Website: ulta-beauty
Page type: delivery-shipping
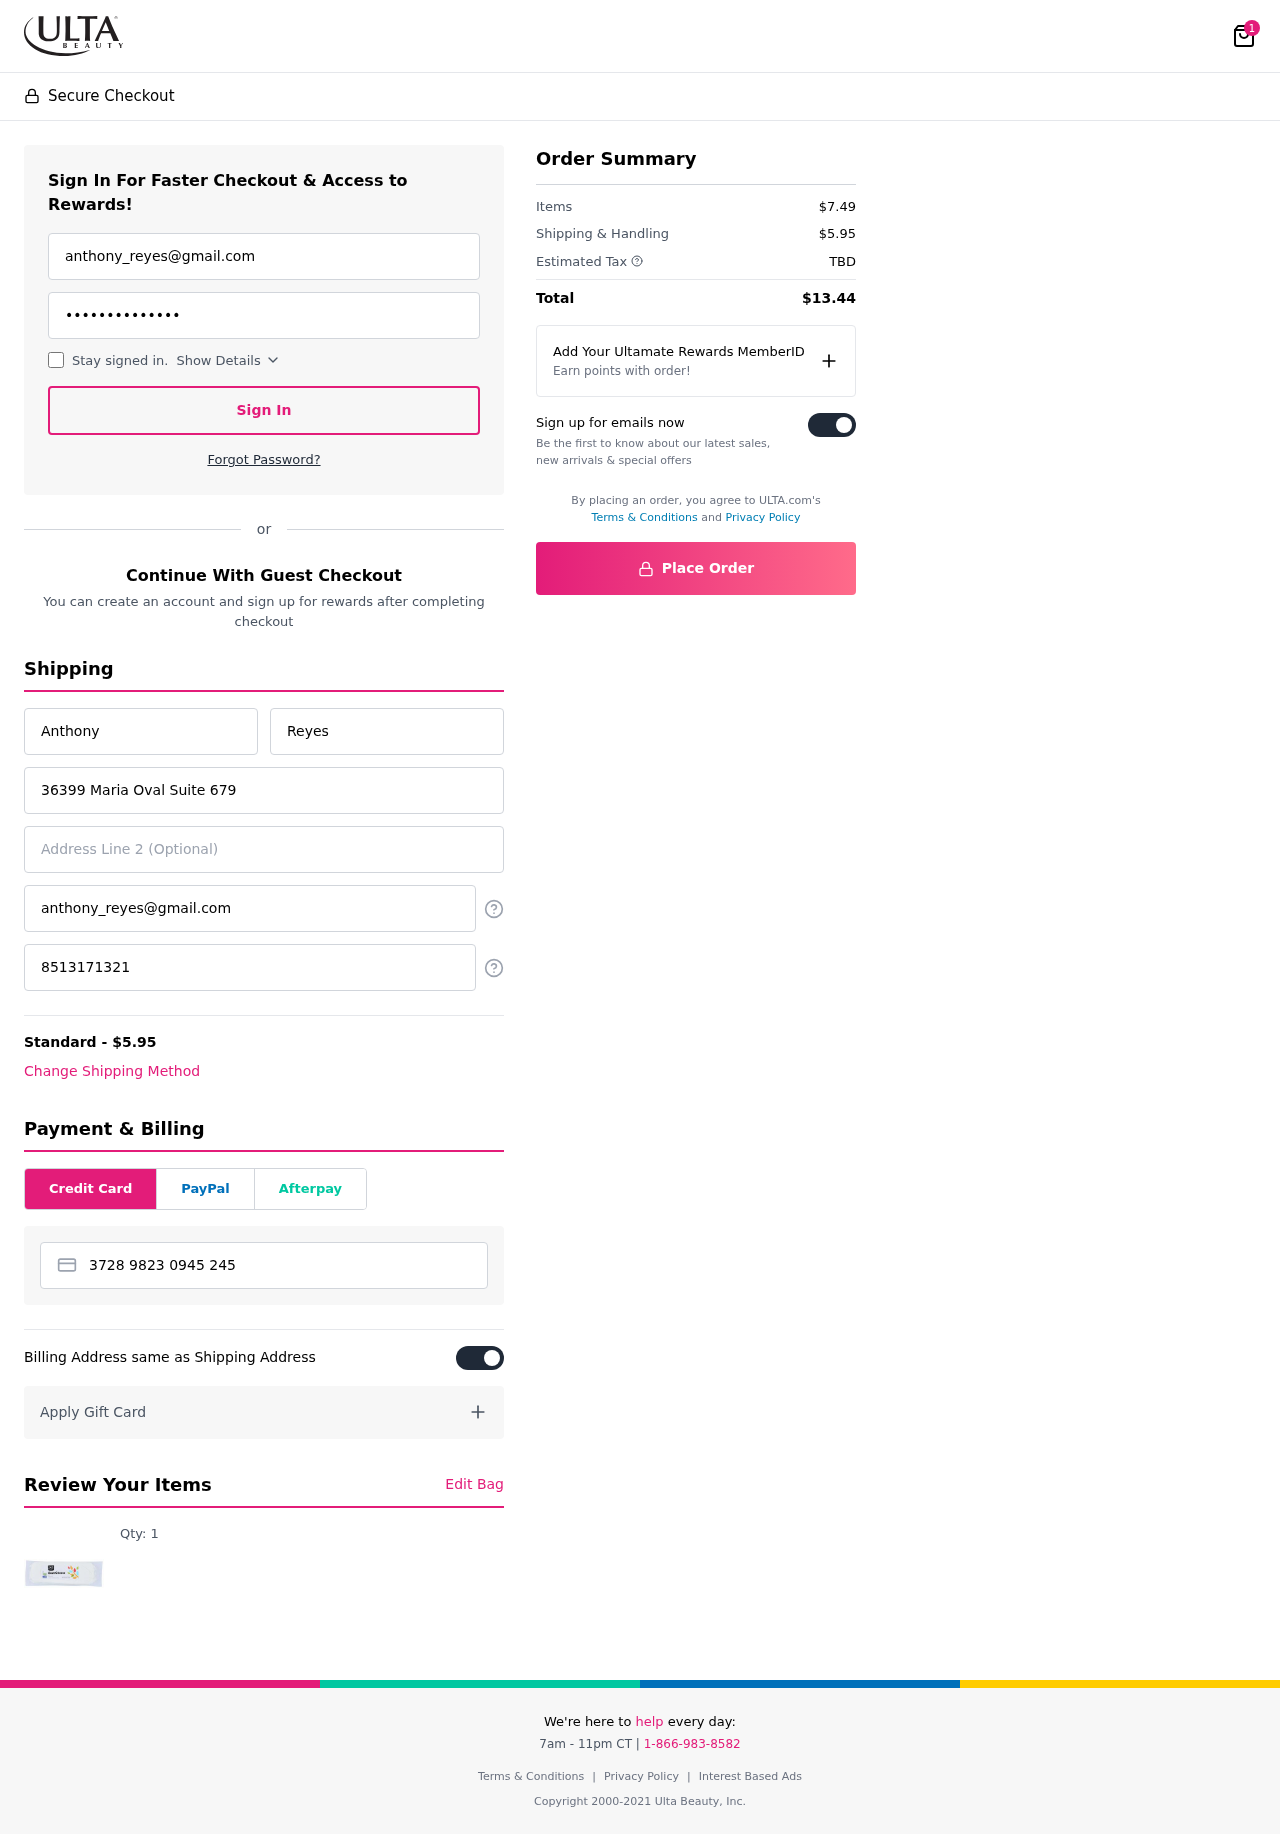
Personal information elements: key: PII_CARD_NUMBER
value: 3728 9823 0945 245
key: PII_EMAIL
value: anthony_reyes@gmail.com
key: PII_EMAIL2
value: anthony_reyes@gmail.com
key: PII_FIRSTNAME
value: Anthony
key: PII_LASTNAME
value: Reyes
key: PII_PHONE
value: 8513171321
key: PII_STREET
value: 36399 Maria Oval Suite 679
Product elements: key: PRODUCT1_QUANTITY
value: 1
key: PRODUCT1
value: Qty: 1
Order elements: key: ORDER_NUM_ITEMS
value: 1
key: ORDER_SHIPPING_COST
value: $5.95
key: ORDER_SUBTOTAL
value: $7.49
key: ORDER_TAX
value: TBD
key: ORDER_TOTAL
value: $13.44